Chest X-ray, AP view. Patient: 56 years old, sex F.
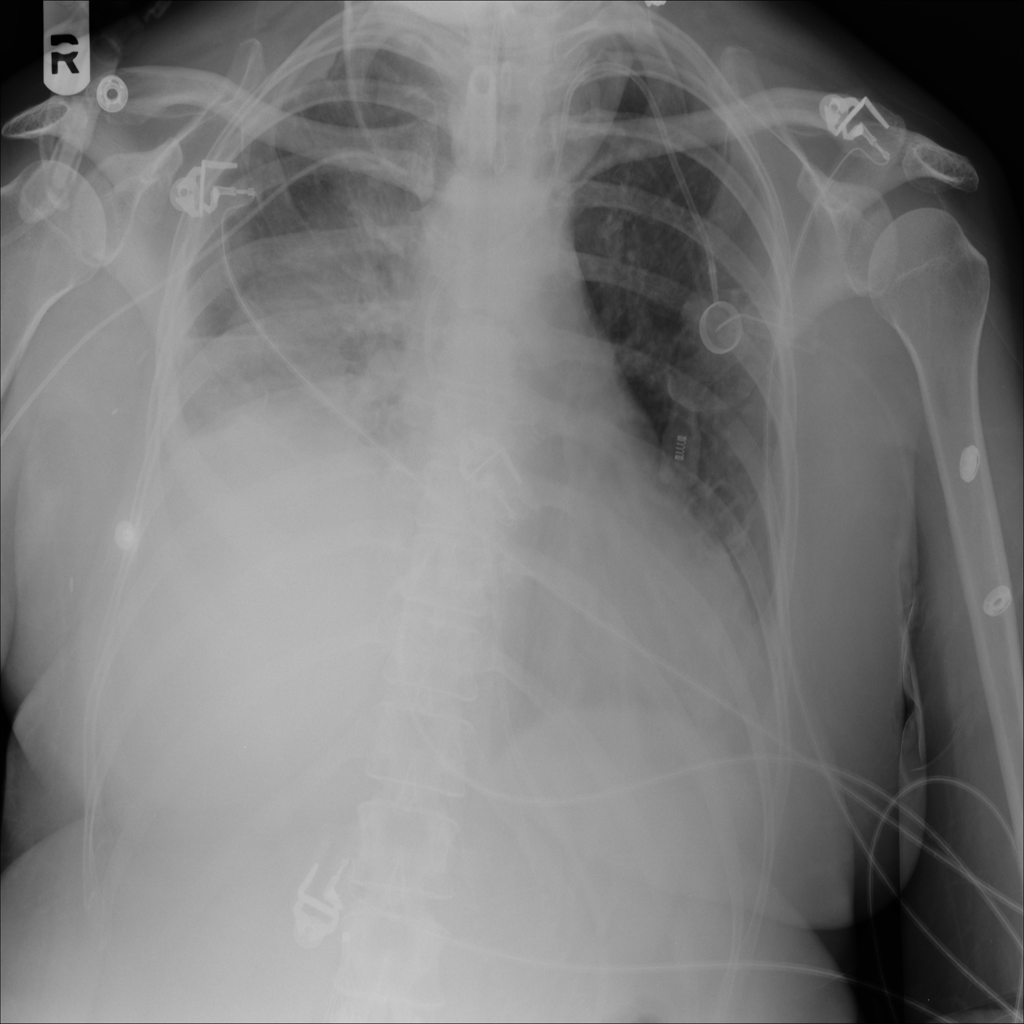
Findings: Consolidation, Infiltration